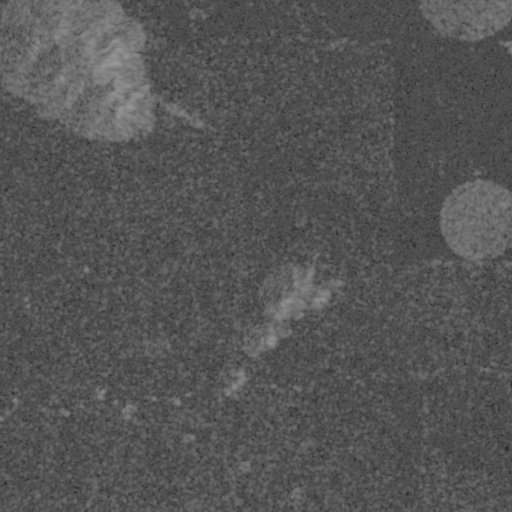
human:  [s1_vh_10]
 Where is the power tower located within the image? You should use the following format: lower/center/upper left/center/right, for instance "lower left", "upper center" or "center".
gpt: The power tower is located in the lower of the image.
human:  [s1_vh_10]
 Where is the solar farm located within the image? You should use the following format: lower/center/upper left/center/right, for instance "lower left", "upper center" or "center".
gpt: The solar farm is located in the upper right of the image.
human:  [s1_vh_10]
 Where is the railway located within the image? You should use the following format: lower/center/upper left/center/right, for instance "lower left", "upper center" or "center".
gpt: The railway is located in the lower left of the image.
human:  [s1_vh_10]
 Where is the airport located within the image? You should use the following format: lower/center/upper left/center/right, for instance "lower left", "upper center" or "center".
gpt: There is no airport in the image.

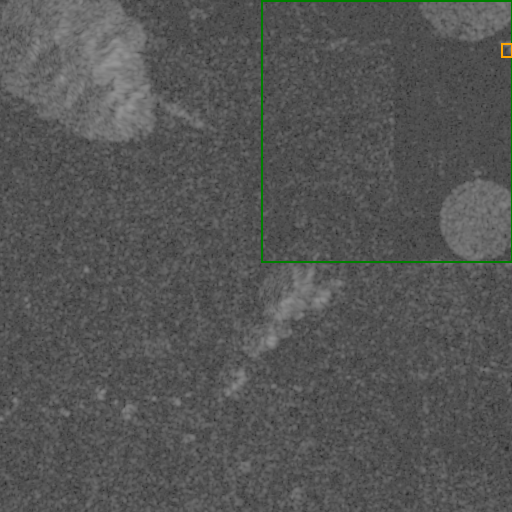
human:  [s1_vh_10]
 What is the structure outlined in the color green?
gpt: The structure outlined in green is a crop field.
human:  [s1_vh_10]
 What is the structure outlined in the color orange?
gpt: The structure outlined in orange is a solar farm.
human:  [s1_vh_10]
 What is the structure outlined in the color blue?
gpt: There is no blue outline.